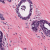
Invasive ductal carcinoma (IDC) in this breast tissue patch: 0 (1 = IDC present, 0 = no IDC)